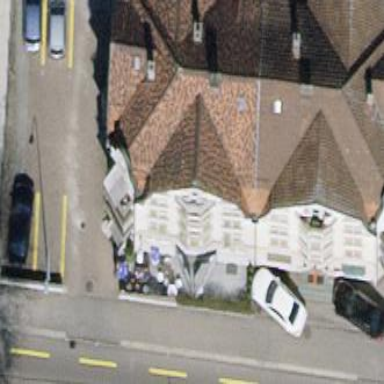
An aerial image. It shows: Hipped roof on apartment building.